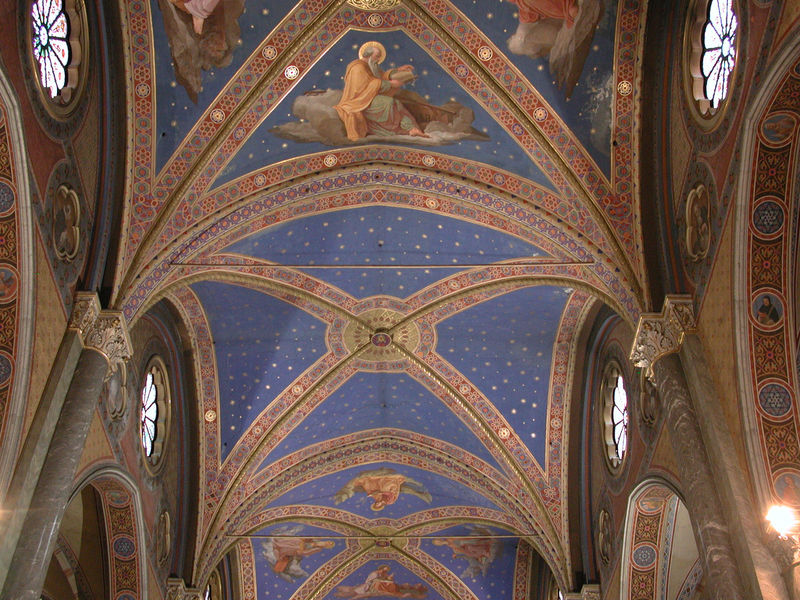
Titel: Santa Maria sopra Minerva
Standort: Rom, S. Maria sopra Minerva (EU - I - Latium)
Schlagwörter: blau, gott, himmel, mann, bunt, fenster, lampe, licht, säulen, wolke, malerei, muster, ornament, bart, kirche, gold, decke, engel, farbig, foto, gewölbe, buch, rippen, sterne, kreise, langhaus, schlussstein, heiligenschein, kreuzgewölbe, rosette, spitzbogen, spitzbögen, heilige, fresko, mandala, joch, ornamnet, fresco, rosetten, deckenmalerei, medaillons, maurisch, frescen, apostel, assisi, rutbögen, byzantiner